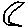
Label: moon